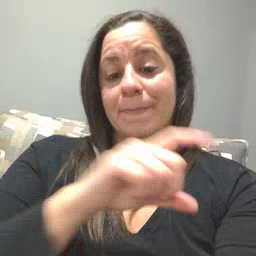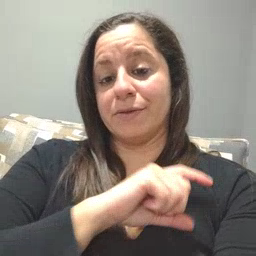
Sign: police